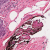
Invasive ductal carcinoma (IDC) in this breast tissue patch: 0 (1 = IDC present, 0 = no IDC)